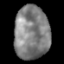
Tissue: lung
Cell type: Epithelial cells
Senescence score: 0.2057
Nuclear area (px): 1843
Mean DAPI intensity: 128.811